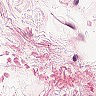
Metastatic tissue present: no